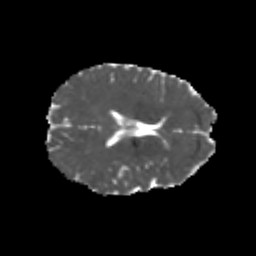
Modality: MD
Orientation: axial
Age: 20
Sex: female
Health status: healthy
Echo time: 0.074 s